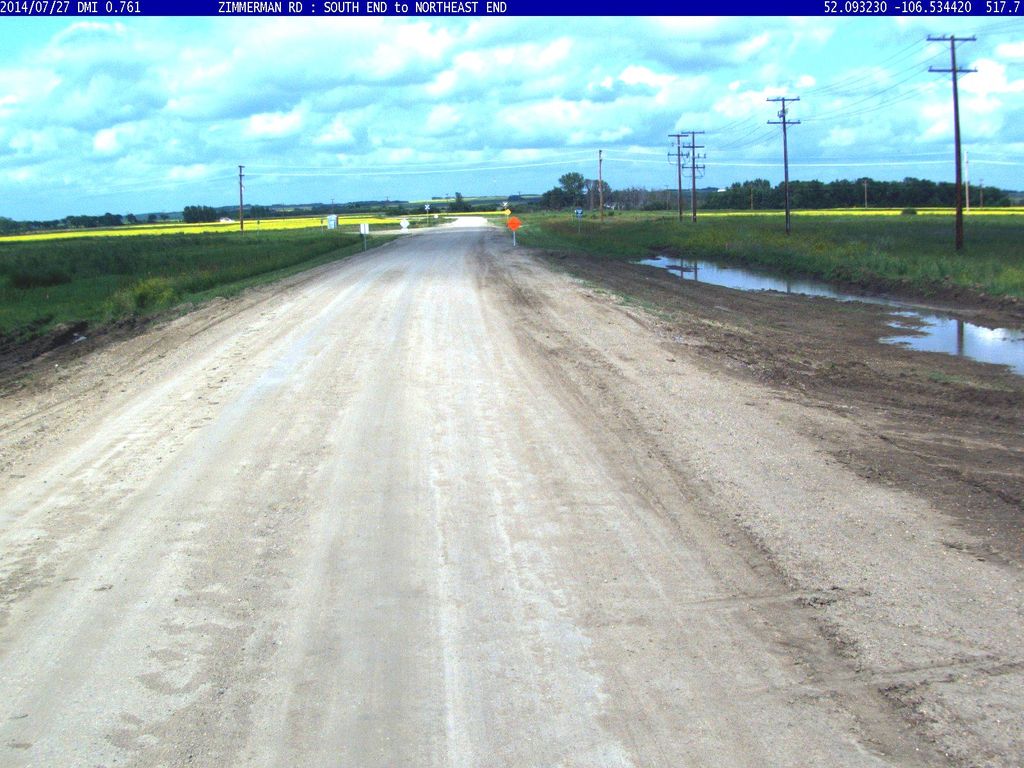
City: saskatoon